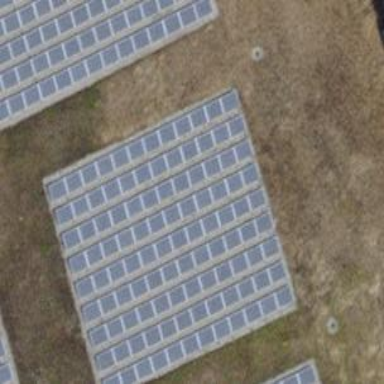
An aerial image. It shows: Solar power generator using photovoltaic panels.